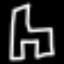
Label: chair